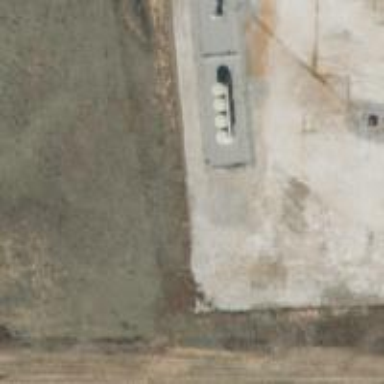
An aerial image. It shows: Storage tank with man-made structure.